Question: I want my tableView to show 6 rows with text in it, in this case "Example." As far as I can tell, I have my 'numberOfSectionsInTableView:' and 'numberOfRowsInSection:' set properly. See example code below:
'''
- (NSInteger)numberOfSectionsInTableView:(UITableView *)tableView{
// Return the number of sections.
return 1;
}
- (NSInteger)tableView:(UITableView *)tableView numberOfRowsInSection:(NSInteger)section{
// Return the number of rows in the section.
return 6;
}
- (UITableViewCell *)tableView:(UITableView *)tableView cellForRowAtIndexPath:(NSIndexPath*)indexPath{
static NSString *CellIdentifier = @"Cell";
UITableViewCell *cell = [tableView dequeueReusableCellWithIdentifier:CellIdentifier];
if (cell == nil) {
cell = [[UITableViewCell alloc] initWithStyle:UITableViewCellStyleDefault reuseIdentifier:CellIdentifier];
}
cell.textLabel.text = @"Example";
return cell;
}
'''
The problem is when you see the image below showing lines for rows that shouldn't/don't exist.

How do I get rid of the lines showing past row 6?
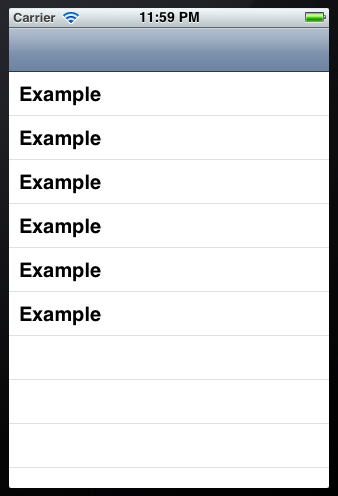
Answer: The <URL> of doing this is to add a footer view with a frame size of CGRectZero, as such:
'''
[tableView setTableFooterView:[[UIView alloc] initWithFrame:CGRectZero]]
'''
What this does is tell the table that there is a footer, and so it stops displaying separator lines. However, since the footer has a CGRectZero as its frame, nothing gets displayed, and so the visual effect is that the separators simply stop.